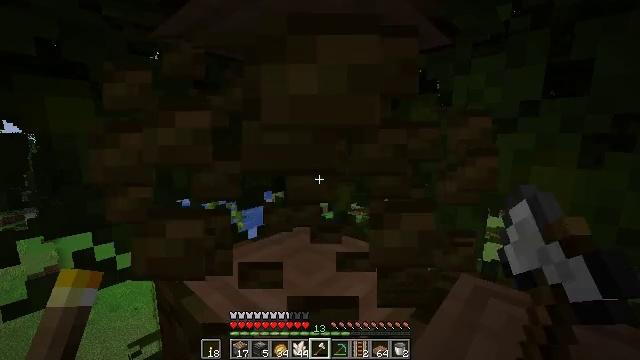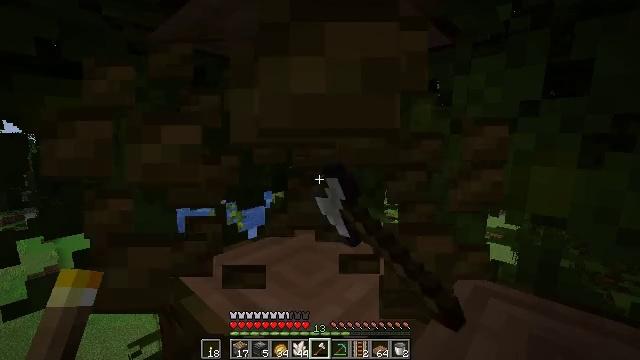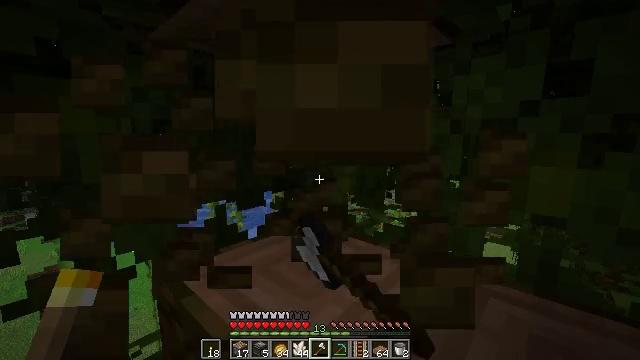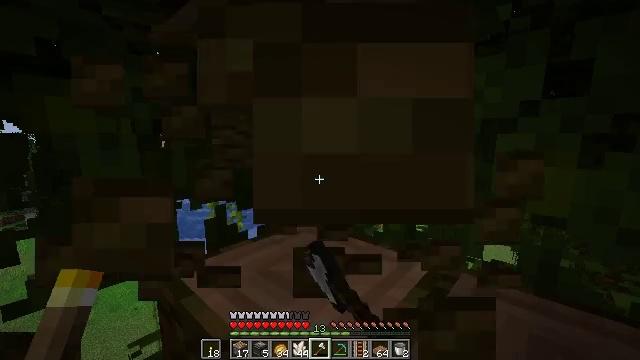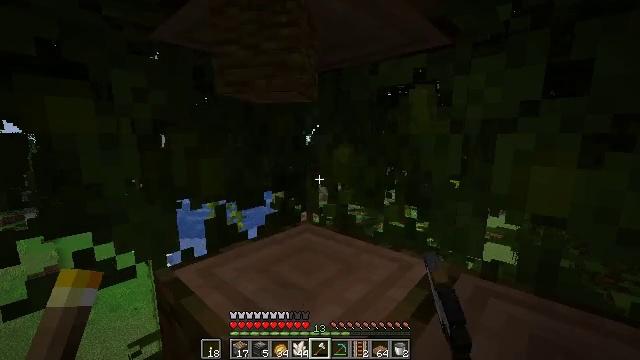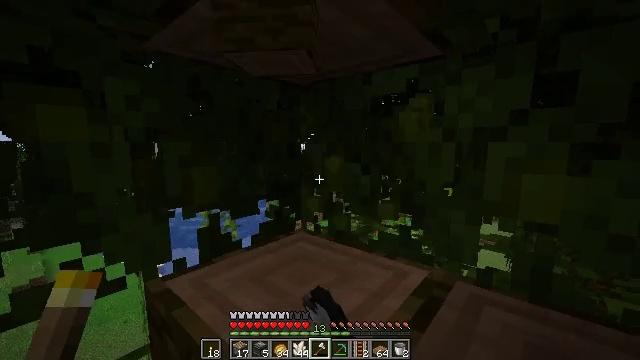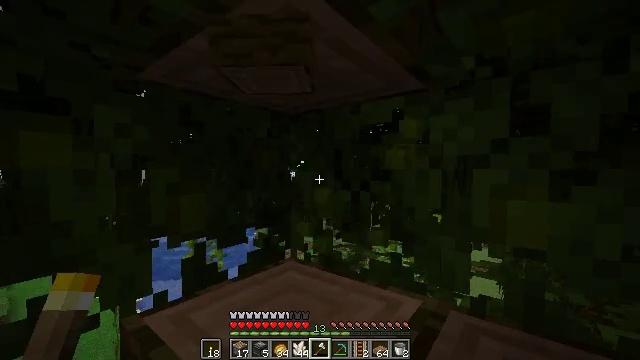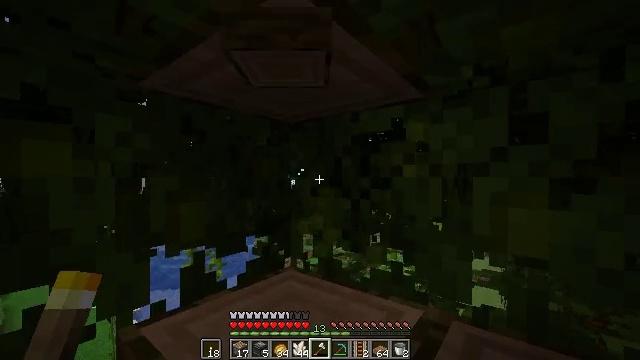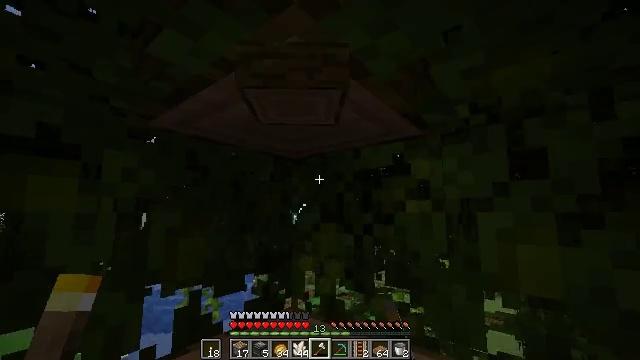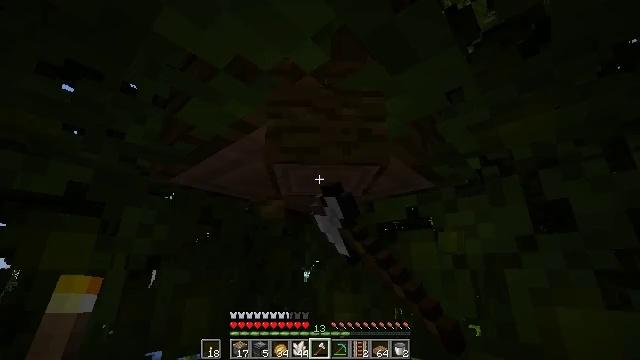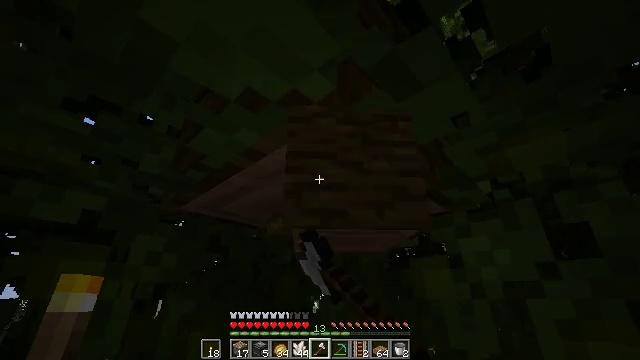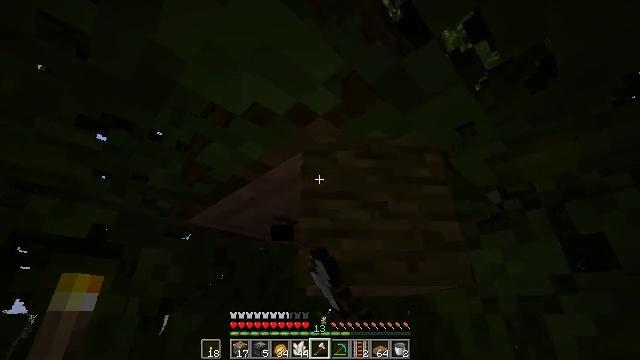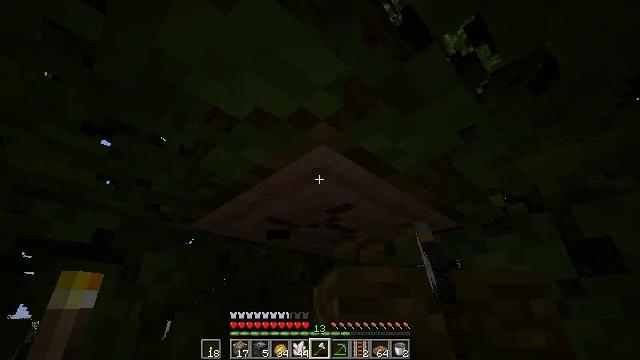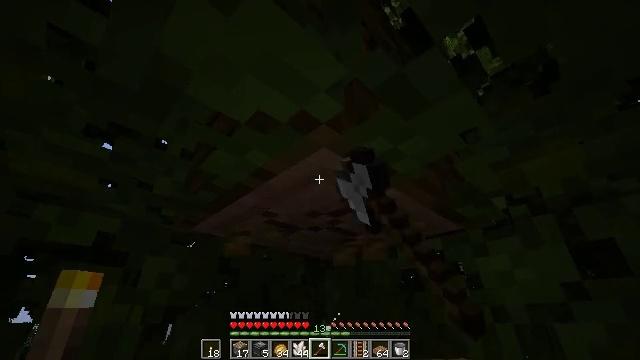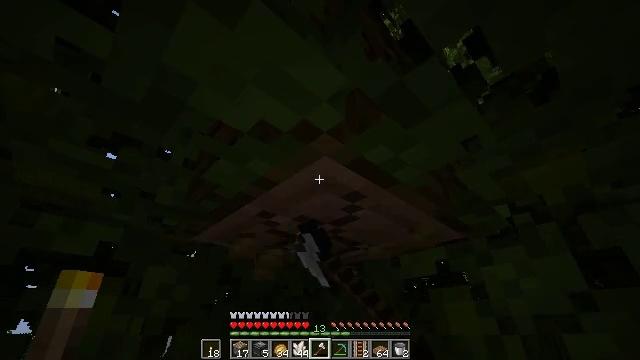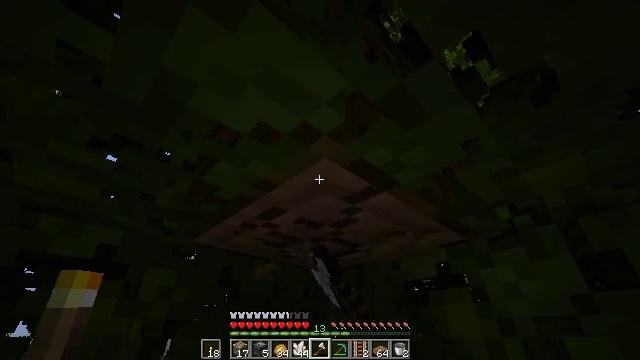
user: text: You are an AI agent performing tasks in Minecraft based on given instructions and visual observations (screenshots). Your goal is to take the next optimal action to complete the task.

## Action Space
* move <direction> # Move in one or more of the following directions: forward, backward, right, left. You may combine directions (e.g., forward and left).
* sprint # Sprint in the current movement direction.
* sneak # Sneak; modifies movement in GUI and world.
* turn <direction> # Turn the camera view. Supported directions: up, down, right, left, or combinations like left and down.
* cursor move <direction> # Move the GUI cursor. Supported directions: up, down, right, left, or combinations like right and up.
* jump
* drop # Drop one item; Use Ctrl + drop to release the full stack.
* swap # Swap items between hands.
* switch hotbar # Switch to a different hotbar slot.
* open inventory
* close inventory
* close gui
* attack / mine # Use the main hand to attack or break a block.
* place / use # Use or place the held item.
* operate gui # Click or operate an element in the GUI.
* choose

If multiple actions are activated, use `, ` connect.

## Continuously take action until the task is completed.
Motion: motion action
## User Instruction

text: Mine the jungle log in the rainforest biome.
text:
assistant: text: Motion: attack / mine
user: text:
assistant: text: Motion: attack / mine
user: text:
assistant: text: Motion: attack / mine
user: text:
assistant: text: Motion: attack / mine
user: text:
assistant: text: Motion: turn right and up, attack / mine
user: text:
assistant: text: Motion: turn right and up, attack / mine
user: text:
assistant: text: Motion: turn up, attack / mine
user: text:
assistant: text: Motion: turn up, attack / mine
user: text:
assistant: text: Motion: turn left and up, attack / mine
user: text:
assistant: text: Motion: turn left and up, attack / mine
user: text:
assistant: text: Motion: turn left and up, attack / mine
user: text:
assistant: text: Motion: attack / mine
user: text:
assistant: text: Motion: attack / mine
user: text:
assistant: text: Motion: turn up, attack / mine
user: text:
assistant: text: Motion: attack / mine
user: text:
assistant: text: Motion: attack / mine
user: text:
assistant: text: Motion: attack / mine
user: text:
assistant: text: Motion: attack / mine
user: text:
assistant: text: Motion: attack / mine
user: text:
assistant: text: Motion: attack / mine
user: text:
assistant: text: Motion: attack / mine
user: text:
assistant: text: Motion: attack / mine
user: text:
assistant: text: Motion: attack / mine
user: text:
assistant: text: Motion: attack / mine
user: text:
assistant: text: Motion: attack / mine
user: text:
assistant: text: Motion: attack / mine
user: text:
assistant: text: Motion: attack / mine
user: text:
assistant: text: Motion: attack / mine
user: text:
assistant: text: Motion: turn down
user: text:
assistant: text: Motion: turn right and down